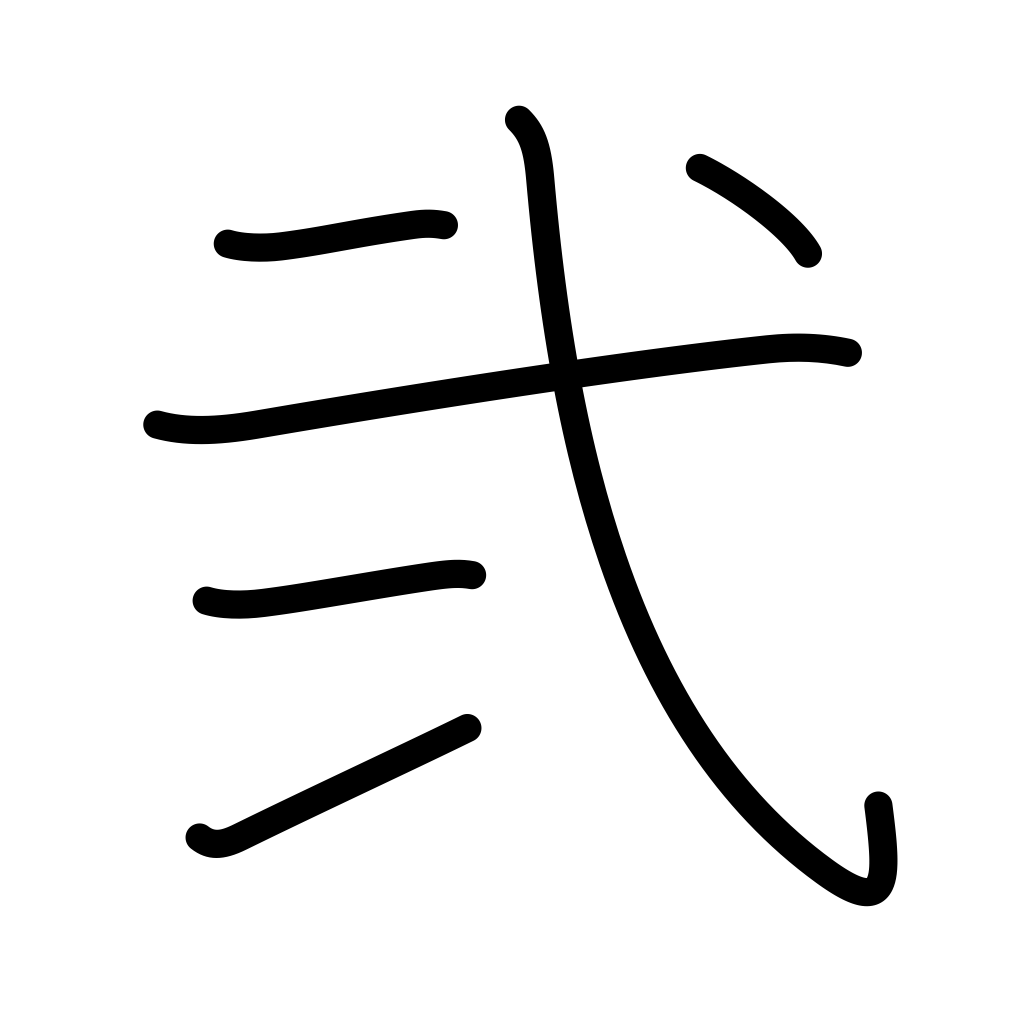
Meaning: II, two, second